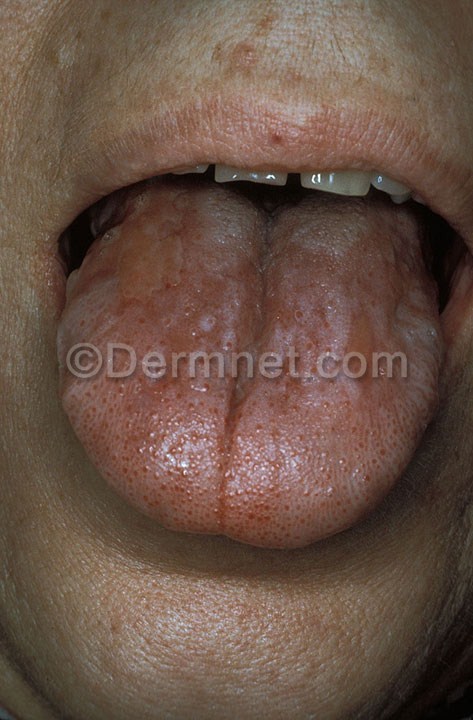
Disease: Psoriasis pictures Lichen Planus and related diseases